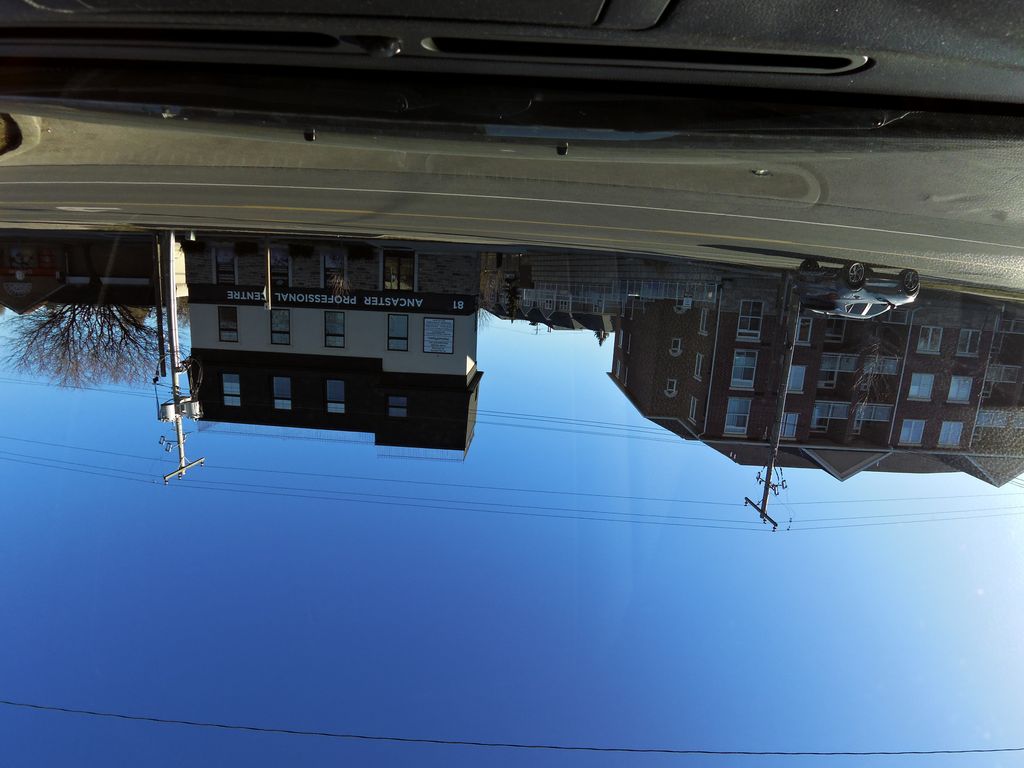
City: hamilton